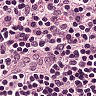
Metastatic tissue present: no